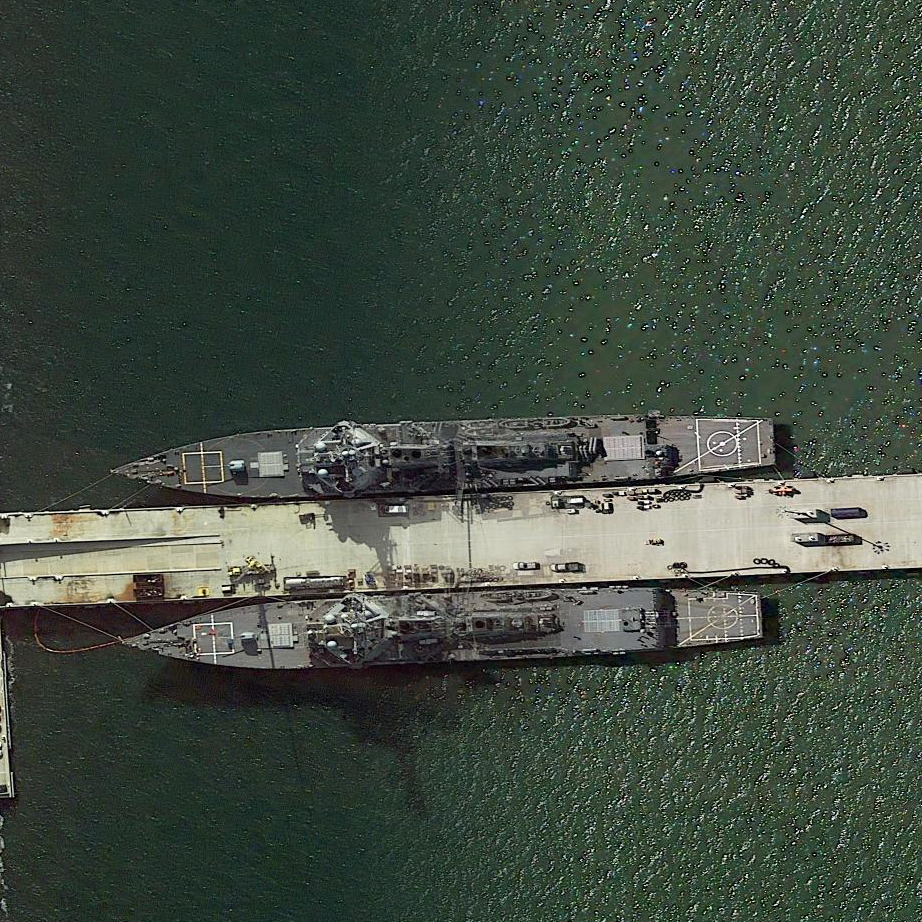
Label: destroyer